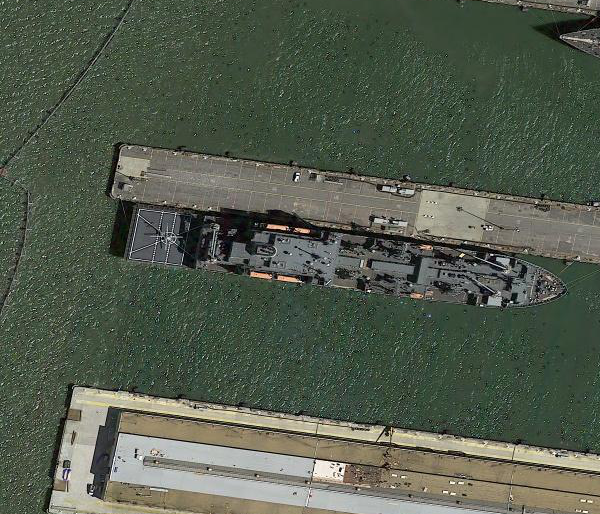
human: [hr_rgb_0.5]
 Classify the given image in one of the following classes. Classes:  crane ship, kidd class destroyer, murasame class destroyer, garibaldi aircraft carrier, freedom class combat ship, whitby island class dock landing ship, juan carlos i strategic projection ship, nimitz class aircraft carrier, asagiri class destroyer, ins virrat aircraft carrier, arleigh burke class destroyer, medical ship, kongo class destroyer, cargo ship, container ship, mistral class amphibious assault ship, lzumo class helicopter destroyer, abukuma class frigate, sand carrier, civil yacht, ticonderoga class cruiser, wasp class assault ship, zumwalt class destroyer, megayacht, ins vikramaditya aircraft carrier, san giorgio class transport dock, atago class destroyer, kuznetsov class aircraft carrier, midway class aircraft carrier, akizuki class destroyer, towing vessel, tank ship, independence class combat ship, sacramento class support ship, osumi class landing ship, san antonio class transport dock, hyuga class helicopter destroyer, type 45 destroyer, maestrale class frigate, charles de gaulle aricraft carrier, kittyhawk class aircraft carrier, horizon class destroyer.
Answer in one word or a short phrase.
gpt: Crane ship